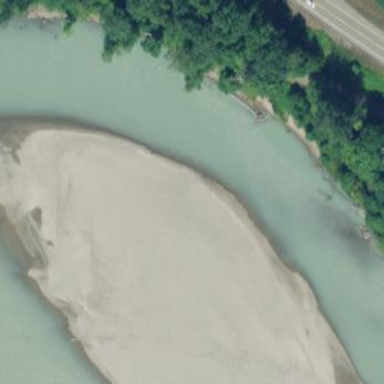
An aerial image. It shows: Natural area covered with sand.